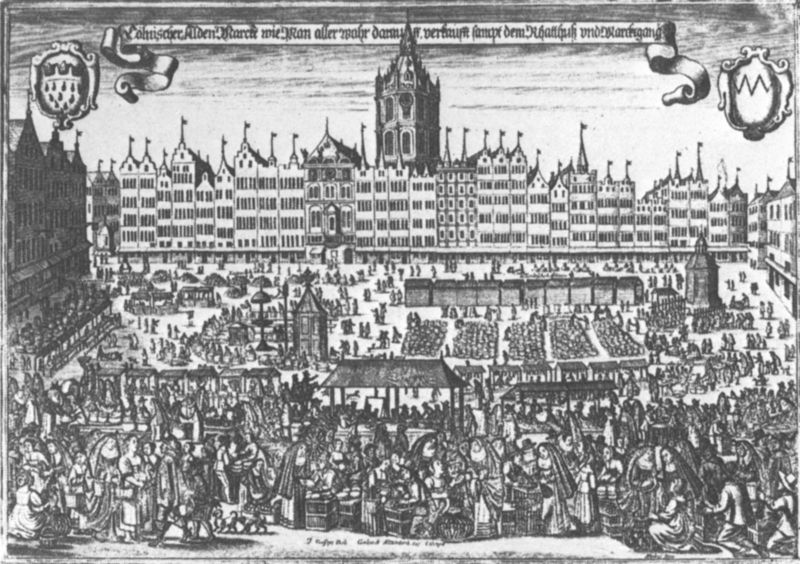
Titel: Alter Markt mit Rathaus
Künstler: Johann Toussyn
Schlagwörter: himmel, weiß, frauen, menschen, stadt, fenster, männer, schwarz, skizze, zeichnung, hunde, schloss, fest, menge, feier, band, geschichte, häuser, kirche, händler, gotik, brunnen, turm, deutschland, holzschnitt, schrift, fahnen, fassade, fassaden, fahne, zug, giebel, markt, platz, spitz, straßen, schild, berlin, unterschrift, türme, palast, druck, stich, schwarzweiß, text, bürger, nonne, überschrift, jahrmarkt, stand, rathaus, wimpel, wappen, marktplatz, patrizier, flaggen, parade, spruch, zelte, historisch, latein, köln, buden, stände, massen, markz, wimmelbild, alden, jahrmarkt#, lichtenfels, heerschau